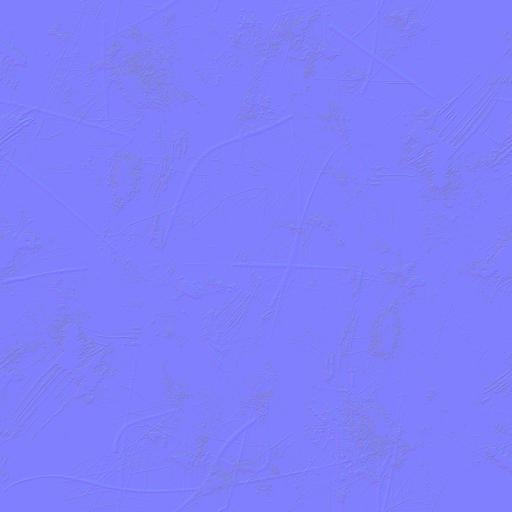
metal paint painted red